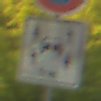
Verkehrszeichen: CarsharingfahrzeugeFrei
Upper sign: AbsolutesHalteverbot
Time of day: SunriseSunset
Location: Outdoor (RoadRail)
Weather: Clear
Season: NotSpecified
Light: Natural